Interaction volume radius: 5 \u00c5
Interaction volume height: 10 \u00c5
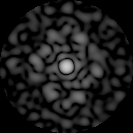
Disorder parameter: 0.8921